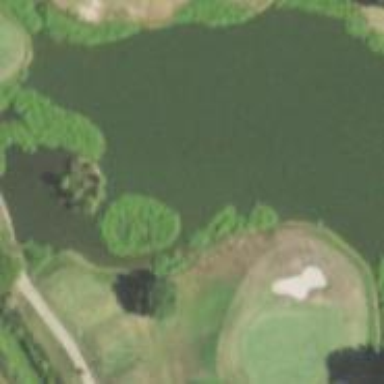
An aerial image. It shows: Water hazard on golf course.